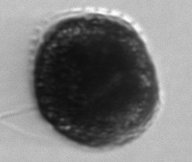
Label: Alexandrium_catenella